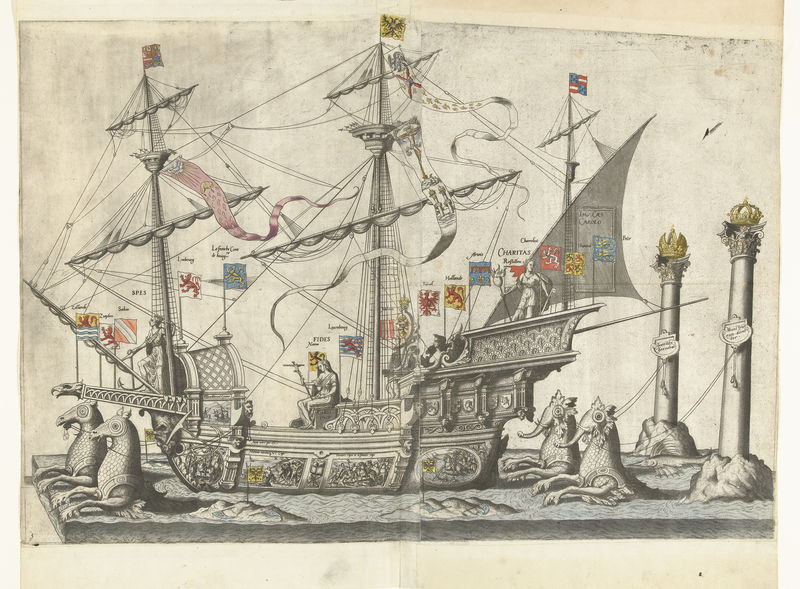
Titel: Het schip Victoria, nr. 5
Künstler: Joannes van (I) Doetechum
Standort: Amsterdam
Institution: Rijksmuseum
Schlagwörter: blue, columns, crown, red, white, black, gray, grey, sitting, woman, yellow, grafik, gods, horses, man, mythology, sky, boat, ocean, sea, ship, water, waves, drawing, eagle, cross, mast, rope, sail, flag, flags, jesus, schiff, animal, vessel, horse, goddess, crucifix, fish, colour, ribbons, dragon, druck, segel, sailing, sails, lion, goddesses, flame, banner, pillars, crowns, elephant, ropes, rigging, druckgrafik, ensign, flg, buchdruck, christan, flaggen, elephants, hippocampus, what am i doing, i am confused, pencela, meerjungfrau